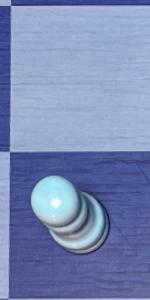
Label: Pawn_White